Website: crate-barrel
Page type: address-validator
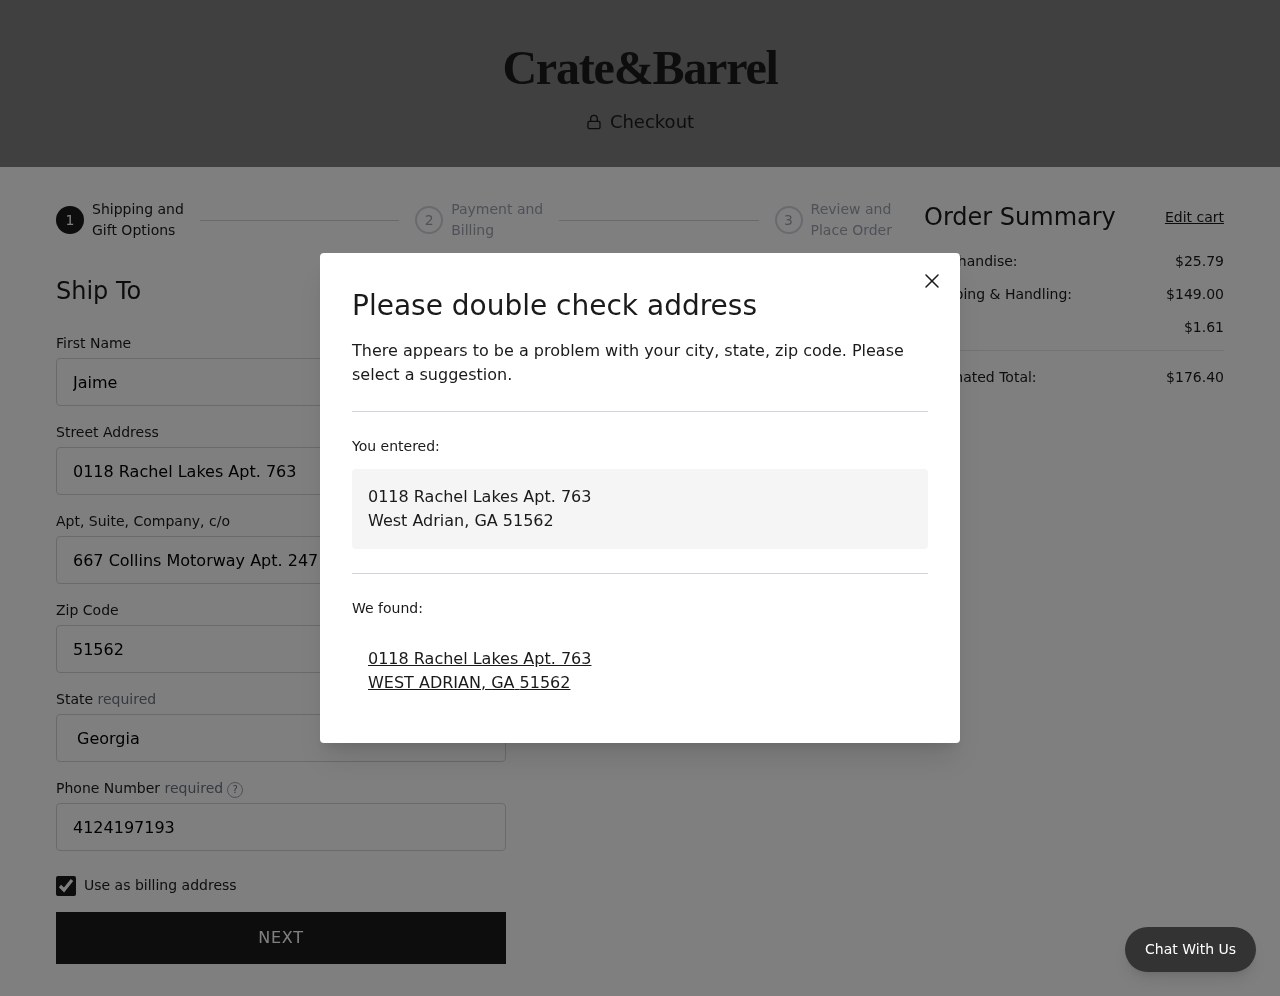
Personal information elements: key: PII_CITY
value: West Adrian
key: PII_CITY
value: WEST ADRIAN
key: PII_FIRSTNAME
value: Jaime
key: PII_PHONE
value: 4124197193
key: PII_POSTCODE
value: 51562
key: PII_STATE
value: Georgia
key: PII_STATE_ABBR
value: GA
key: PII_STREET
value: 0118 Rachel Lakes Apt. 763
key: PII_STREET2
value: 667 Collins Motorway Apt. 247
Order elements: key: ORDER_SUBTOTAL
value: $25.79
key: ORDER_SHIPPING_COST
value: $149.00
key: ORDER_TAX
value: $1.61
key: ORDER_TOTAL
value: $176.40